Question: Take a look at this image...

All of the boxes are divs. How can I position them like that? Here's what I got so far...
'''
#container{
position:relative;
padding:25px;
}
#div1 {
float:left;
margin-left: 50px;
margin-top: 50px;
width: 300px;
padding:25px;
}
#div2 {
clear:both;
margin-left: 50px;
width: 300px;
padding:25px;
}
#div3 {
float:right;
margin-right: 50px;
margin-top: -100px;
width: 300px;
padding:25px;
}
'''
With the code above..div1 and div2 is position properly somehow. But div3 is on the lower part of the page.
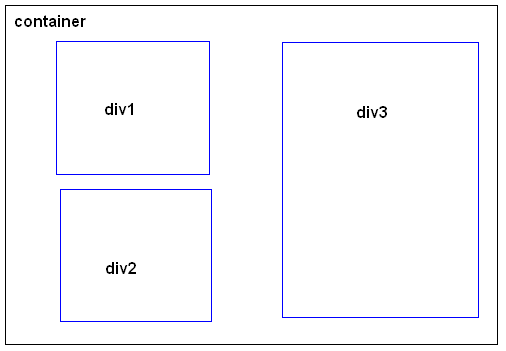
Answer: I would 'float:right' div3 and have it first in your HTML and then just have div1 and div2 not floated.
Something like this: <URL>